Question: In my app I am using media picker when I click on a button media picker will appear. After selecting the required song I have to press done button to dismiss that picker view.
Instead of that can I have a any chance to dismiss picker view after selecting song without pressing done button?
Thanks in advance!

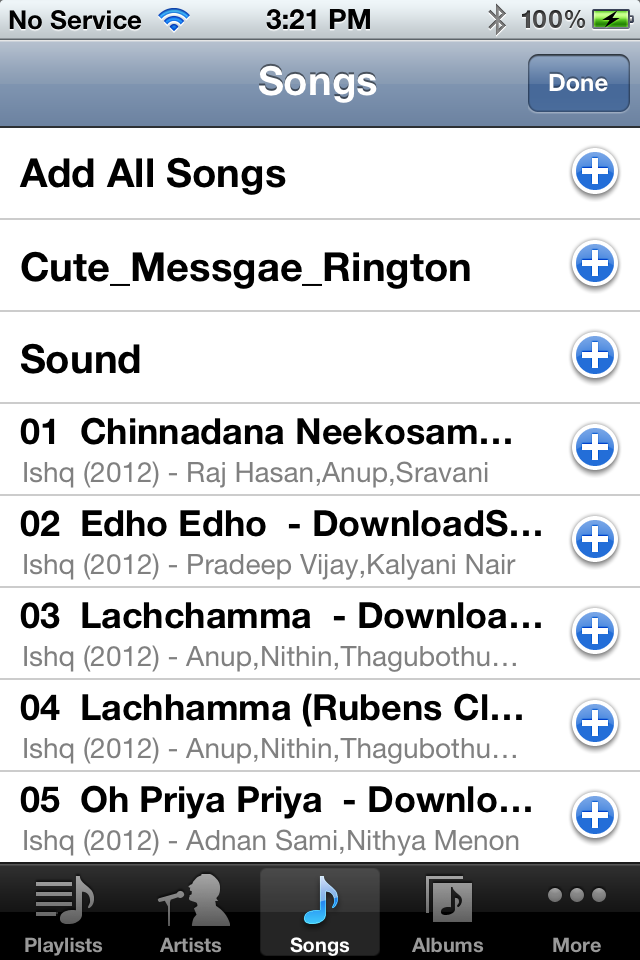
Answer: Alternative , You can use 'allowsPickingMultipleItems' property. Set it to 'NO'.